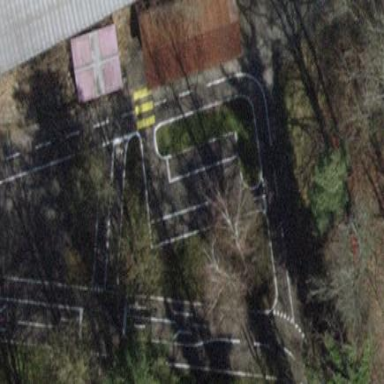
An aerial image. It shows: Bicycle parking area.